Interaction volume radius: 5 \u00c5
Interaction volume height: 35 \u00c5
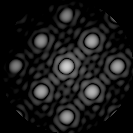
Disorder parameter: 0.0324